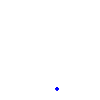
Particle: kaon